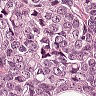
Metastatic tissue present: yes